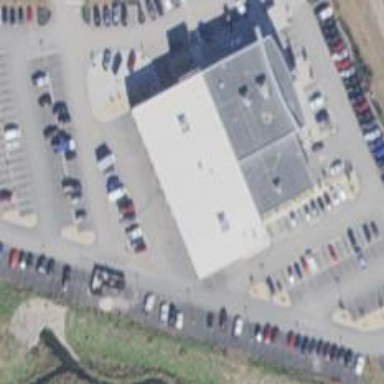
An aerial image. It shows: Car shop building.